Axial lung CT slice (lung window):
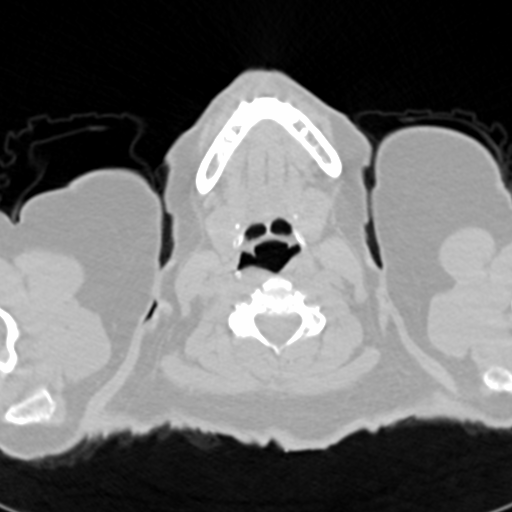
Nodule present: no